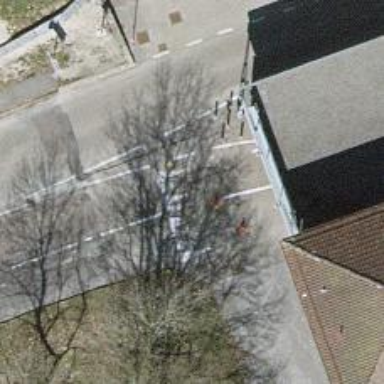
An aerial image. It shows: Traffic calming hump on the road.